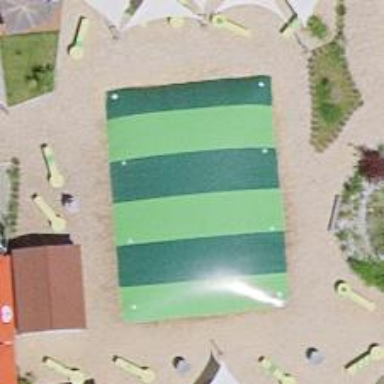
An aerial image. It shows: Playground featuring trampoline.